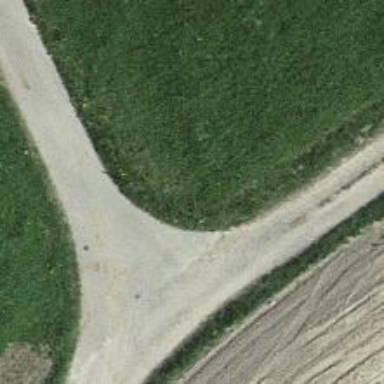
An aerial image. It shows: Gravel track with grade2 tracktype.